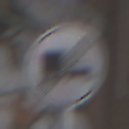
Verkehrszeichen: EndeUeberholverbotKraftfahrzeuge
Umgebung: Roofed, Special
Tageszeit: Midday
Wetter: Overcast
Licht: Natural
Jahreszeit: NotSpecified
Kontrast: MediumContrast